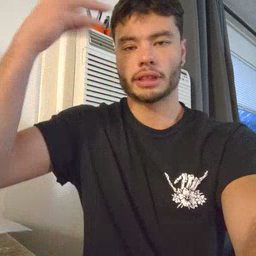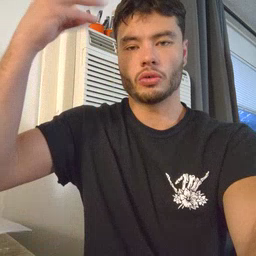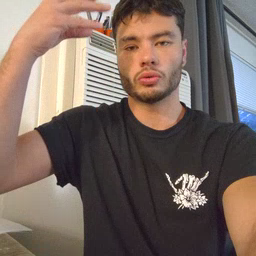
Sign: shower